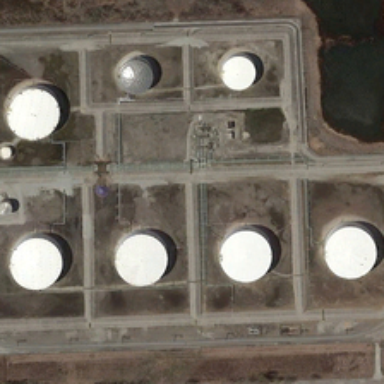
Some storage tanks are near an irregular pond .